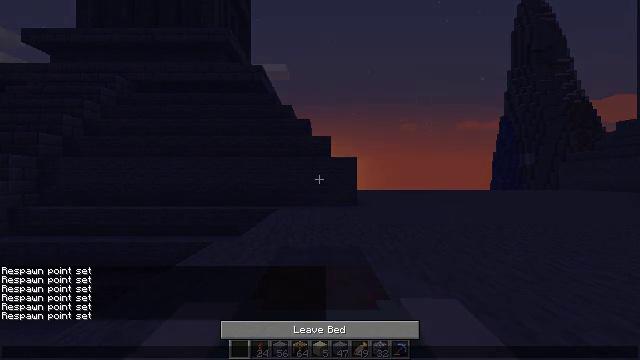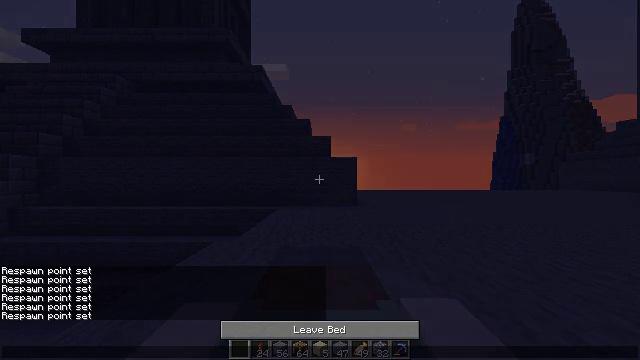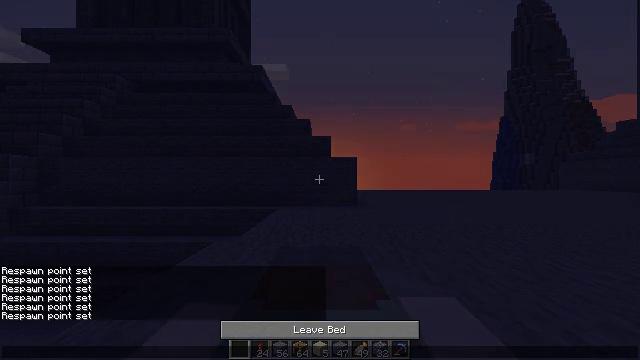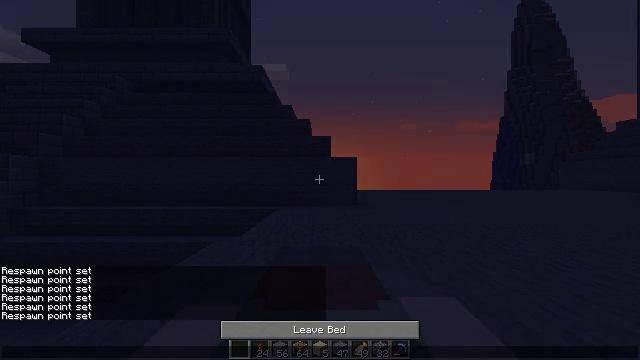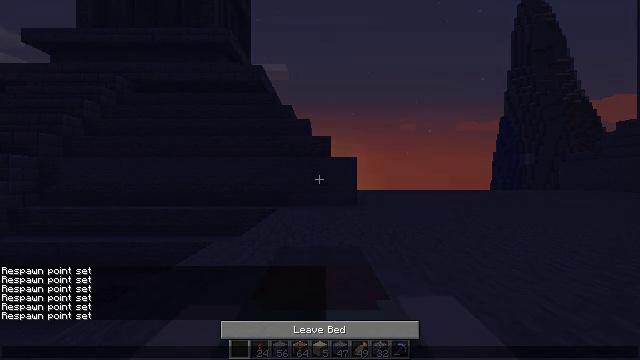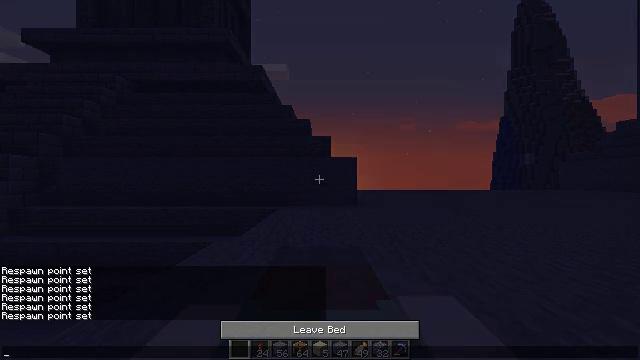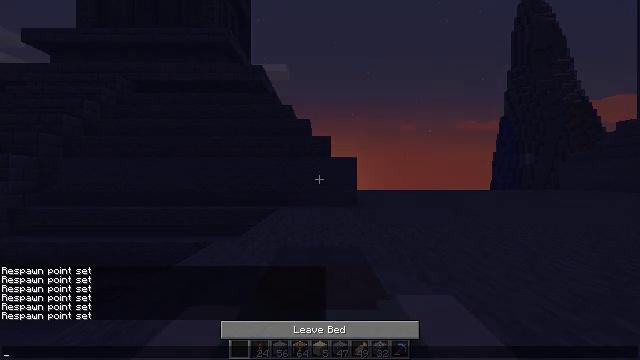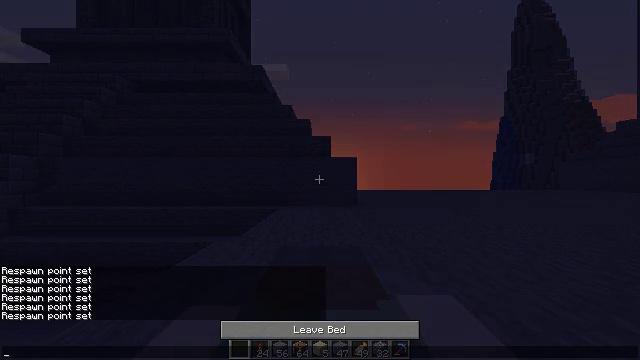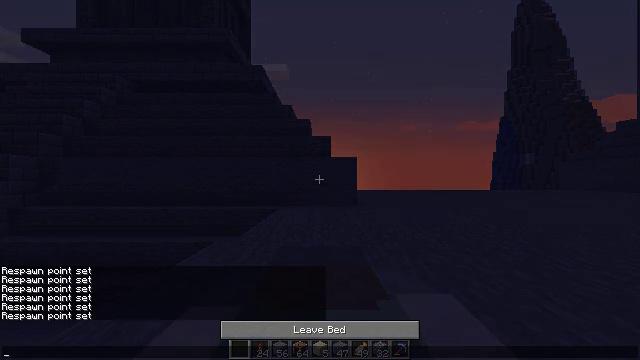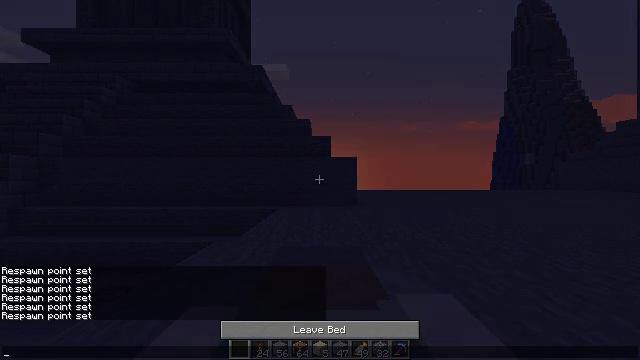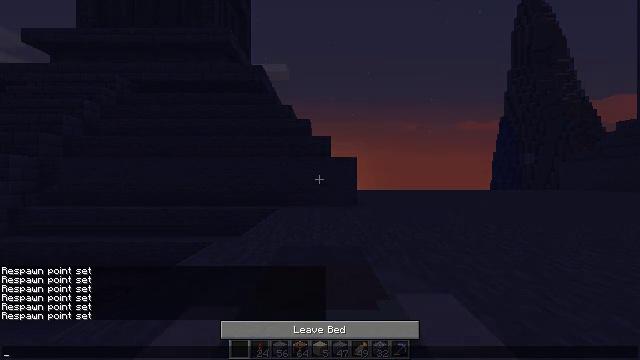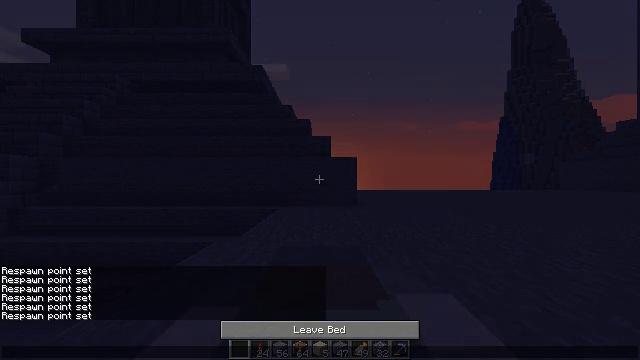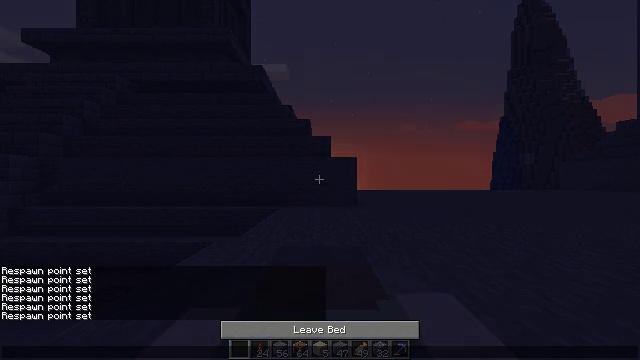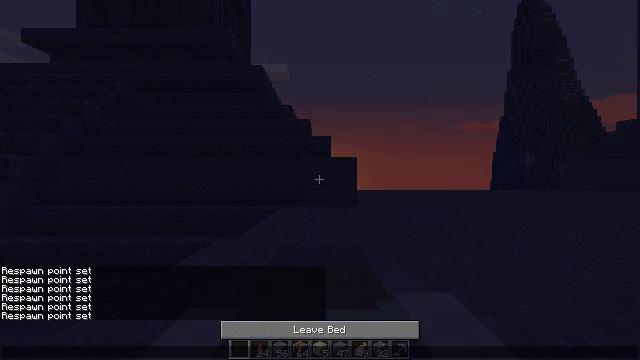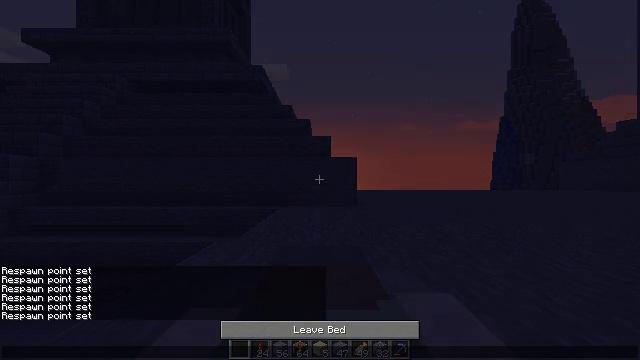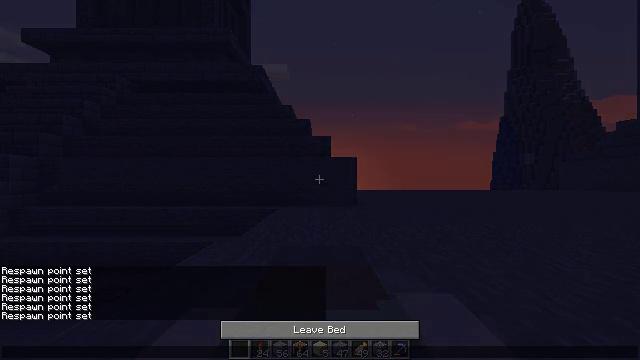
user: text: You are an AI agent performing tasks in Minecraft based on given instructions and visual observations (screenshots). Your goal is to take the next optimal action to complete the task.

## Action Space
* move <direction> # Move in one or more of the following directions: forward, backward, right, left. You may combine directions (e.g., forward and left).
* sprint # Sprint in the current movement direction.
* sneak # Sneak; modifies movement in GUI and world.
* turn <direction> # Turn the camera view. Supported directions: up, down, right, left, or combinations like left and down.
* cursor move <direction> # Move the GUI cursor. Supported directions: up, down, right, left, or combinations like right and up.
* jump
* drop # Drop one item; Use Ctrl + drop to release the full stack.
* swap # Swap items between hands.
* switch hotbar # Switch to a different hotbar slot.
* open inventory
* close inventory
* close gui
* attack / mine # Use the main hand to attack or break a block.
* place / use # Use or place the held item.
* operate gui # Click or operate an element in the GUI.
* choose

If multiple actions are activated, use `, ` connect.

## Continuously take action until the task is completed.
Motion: motion action
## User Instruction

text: Destroy the light gray bed to move it.
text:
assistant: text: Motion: no_op
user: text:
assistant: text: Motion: no_op
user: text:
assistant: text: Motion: no_op
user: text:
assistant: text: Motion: no_op
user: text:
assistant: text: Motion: no_op
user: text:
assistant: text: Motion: no_op
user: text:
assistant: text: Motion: no_op
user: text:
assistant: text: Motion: no_op
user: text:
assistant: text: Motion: no_op
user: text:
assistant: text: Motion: no_op
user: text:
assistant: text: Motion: no_op
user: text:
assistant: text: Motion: no_op
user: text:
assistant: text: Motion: no_op
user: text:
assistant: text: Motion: no_op
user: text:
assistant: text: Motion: no_op
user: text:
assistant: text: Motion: no_op
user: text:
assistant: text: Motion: no_op
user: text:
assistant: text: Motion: no_op
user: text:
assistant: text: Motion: no_op
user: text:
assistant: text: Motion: no_op
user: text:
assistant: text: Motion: no_op
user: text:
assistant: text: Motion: no_op
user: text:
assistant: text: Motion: no_op
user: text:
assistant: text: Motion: no_op
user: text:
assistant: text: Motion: no_op
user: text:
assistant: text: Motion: no_op
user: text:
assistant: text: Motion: no_op
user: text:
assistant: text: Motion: no_op
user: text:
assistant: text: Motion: no_op
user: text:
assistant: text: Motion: no_op